Question: This is a part of the html page i want to scrape

I am trying to get the title and the value of cryptos using beautifulsoup.
I have tried many solutions using find and find_all to get the content included in div but I don't see what is wrong... There is an example of what i tried:
'''
titles = soup.find_all("div", {"class": "tabTitle-qQlkPW5Y"})
'''
Can you please help me with this ?
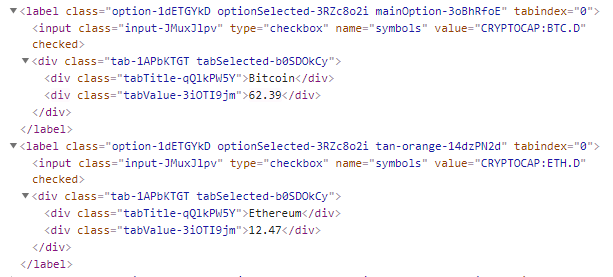
Answer: My solution is to use selenium to make sure the page fully rendered. Then using beautiful soup we can navigate through its elements.
'''
from selenium import webdriver
driver = webdriver.Chrome(pathToChromeWebDriver)
url = "https://fr.tradingview.com/markets/cryptocurrencies/global-charts/"
driver.get(url)
html = driver.page_source
soup = BeautifulSoup(html, 'html.parser')
for title in soup.find_all("div", {"class": "tabTitle-qQlkPW5Y"}):
print(title.string)
'''